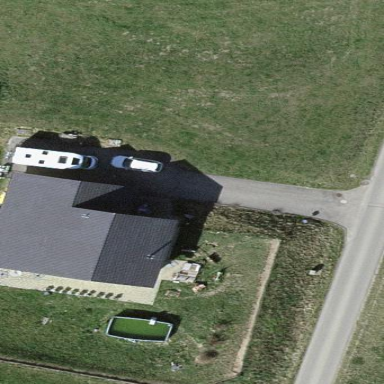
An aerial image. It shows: Simple and straightforward house.